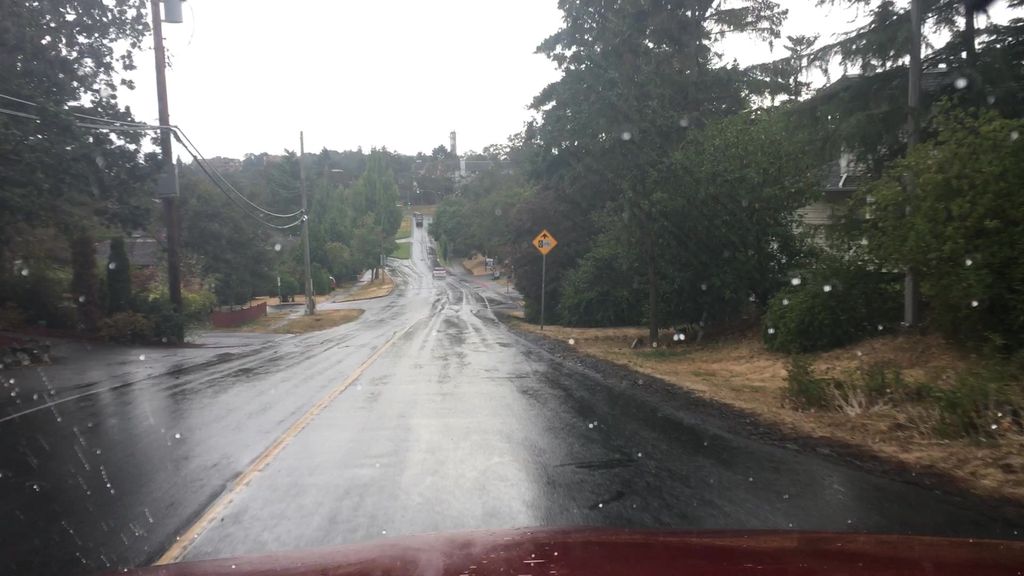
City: victoria